\raggedright
\color{black}

（2023·上海·高考真题）曲线 $\Gamma: y^2=4x$，第一象限内点 $A$ 在 $\Gamma$ 上，$A$ 的纵坐标是 $a$.

(1)若 $A$ 到准线距离为 3，求 $a$；

(2)若 $a=4$，$B$ 在 $x$轴上，$AB$ 中点在 $\Gamma$ 上，求点 $B$ 坐标和坐标原点 $O$ 到 $AB$ 距离；

(3)直线 $l: x=-3$，令 $P$ 是第一象限 $\Gamma$ 上异于 $A$ 的一点，直线 $PA$ 交 $l$ 于 $Q$，$H$ 是 $P$ 在 $l$ 上的投影，若点 $A$ 满足“对于任意 $P$ 都有 $|HQ|>4$”，求 $a$ 的取值范围.
【解答】
\raggedright
\color{black}

【详解】（1）令 $y=a$，解得 $x=\frac{a^2}{4}$，即 $x_A=\frac{a^2}{4}$，而抛物线的准线方程为 $x=-1$，根据抛物线的定义有 $\frac{a^2}{4}+1=3$，解得 $a=\pm 2\sqrt{2}$，因为 $A$ 为第一象限的点，则 $a=2\sqrt{2}$.

（2）由 $a=4$ 代入抛物线方程有 $16=4x$，解得 $x=4$，则 $A(4,4)$，设 $B(b,0)$，则 $AB$ 的中点为 $(2+\frac{b}{2}, 2)$，代入抛物线方程有 $4=4(\frac{b}{2}+2)$，解得 $b=-2$，$\therefore$ 直线 $AB$ 的斜率为 $k_{AB}=\frac{4-0}{4+2}=\frac{2}{3}$，其方程为 $y=\frac{2}{3}(x+2)$，即 $2x-3y+4=0$，$\therefore$ 坐标原点 $O$ 到 $AB$ 的距离为 $d=\frac{4}{\sqrt{13}}=\frac{4\sqrt{13}}{13}$.

（3）设 $P(\frac{p^2}{4}, p)(p>0, p \neq a)$，根据 $A(\frac{a^2}{4}, a)$，则 $k_{AP}=\frac{p-a}{\frac{p^2-a^2}{4}}=\frac{4}{p+a}$，则直线 $AP$ 方程为 $y-p=\frac{4}{p+a}(x-\frac{p^2}{4})$，化简得 $4x-(a+p)y+ap=0$，

令 $x=-3$，则 $y_Q=\frac{ap-12}{a+p}$，又 $H(-3, p)$，$\therefore |HQ|=|\frac{ap-12}{a+p}-p|=\frac{p^2+12}{a+p}>4$，化简得 $4a<(p-2)^2+8$ \textcircled{1} 对任意的 $p \in (0, a) \cup (a, +\infty)$ 恒成立. 则 $4a<8$，结合 $a>0$，$\therefore a \in (0, 2)$，当 $a=2$ 时，$\because p \neq a$，则 $p \neq 2$，则 \textcircled{1} 也成立. 综上所述：$a \in (0, 2]$.

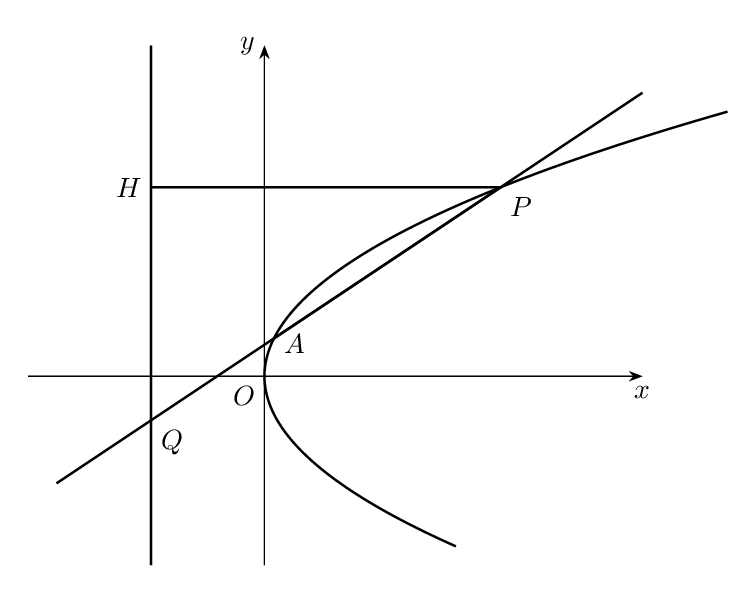